Question:
datetimepicker when focus is out by mouse click
Hi all, When i click mouse pointer out of the bootstrap datetime picker div i get the trails without css as seen in the attached image. And time picker also not to be seen
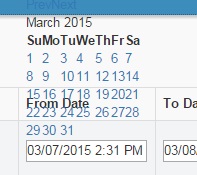
Answer: Simple thing datepicker was specified twice working now thanks :)